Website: lowes
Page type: customer-info-address
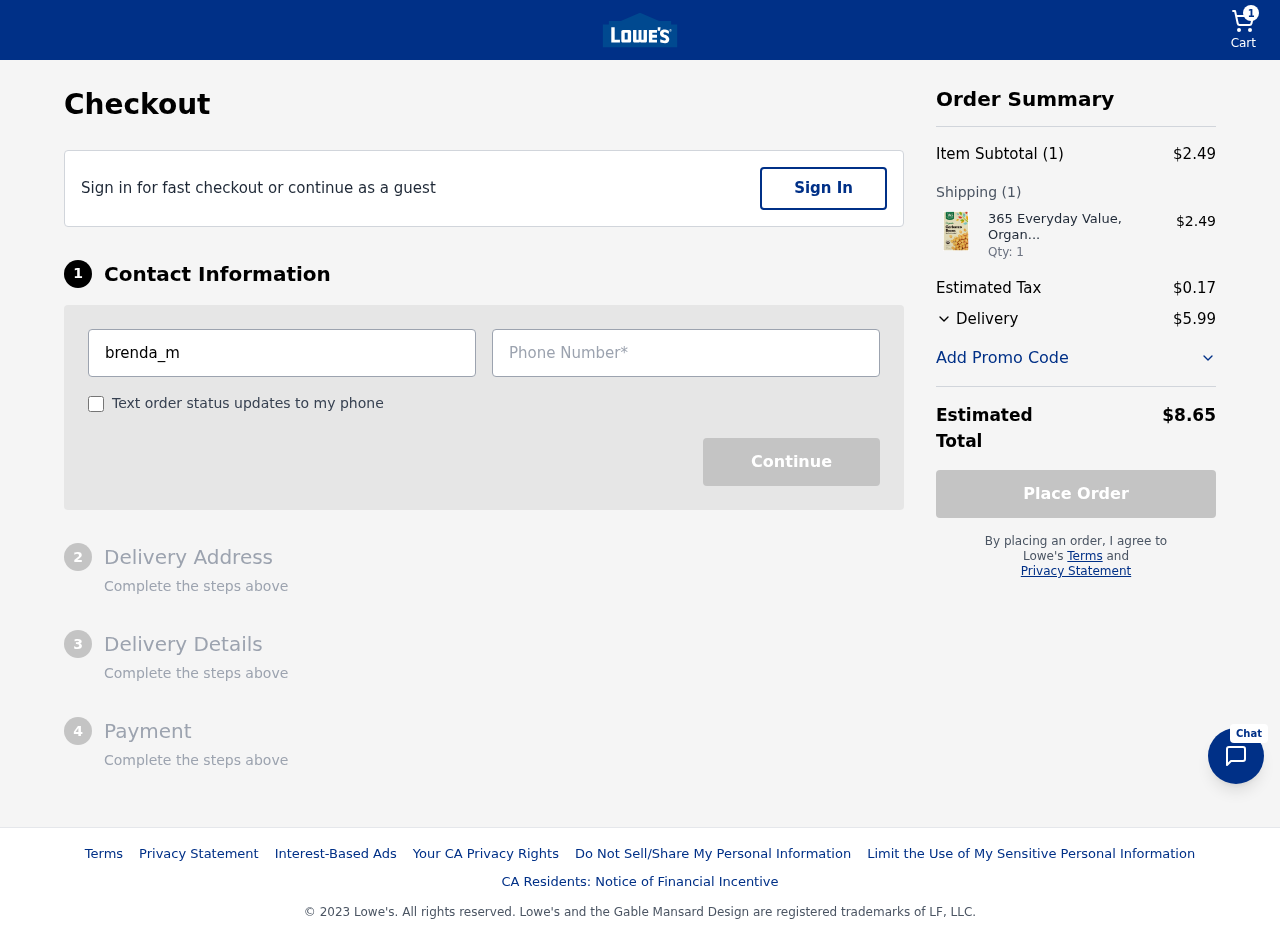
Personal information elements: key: PII_EMAIL
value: brenda_maxwell@hotmail.com
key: PII_PHONE
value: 2164197233
Product elements: key: PRODUCT1_NAME
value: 365 Everyday Value, Organic Garbanzo Beans, No Salt Added, 13.4 oz
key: PRODUCT1_PRICE
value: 2.49
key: PRODUCT1_QUANTITY
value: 1
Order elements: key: ORDER_NUM_ITEMS
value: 1
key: ORDER_SUBTOTAL
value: $2.49
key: ORDER_NUM_ITEMS2
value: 1
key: ORDER_TAX
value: $0.17
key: ORDER_SHIPPING_COST
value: $5.99
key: ORDER_TOTAL
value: $8.65